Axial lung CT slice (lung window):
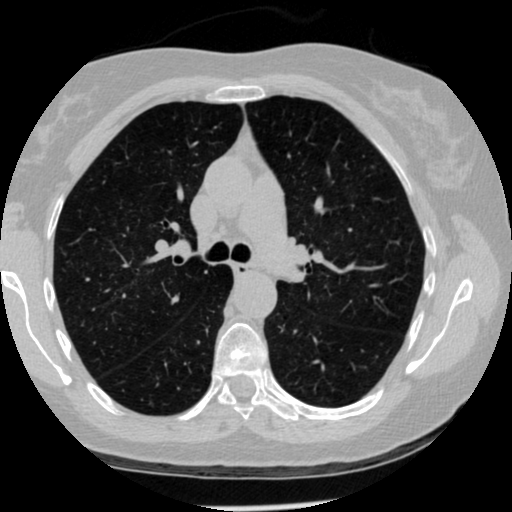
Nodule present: no